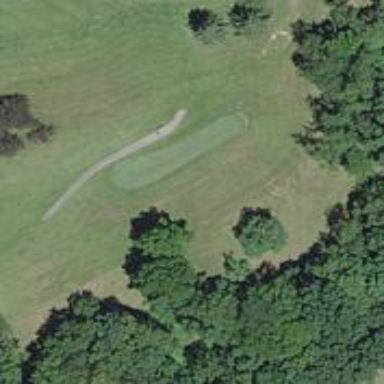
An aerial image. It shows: Golf cartpath that is also road path.